Question: I have 2 column layout like below. the problem is when I set the buttons height to wrap contents and one of buttons contents is wrapped to next line. I want to know is it possible to set both buttons with same height?

this is the layout file:
'''
<?xml version="1.0" encoding="utf-8"?>
<ScrollView xmlns:android="http://schemas.android.com/apk/res/android"
android:layout_width="match_parent"
android:layout_height="match_parent"
android:background="@color/background" >
<LinearLayout
android:layout_width="match_parent"
android:layout_height="wrap_content"
android:gravity="center"
android:orientation="vertical" >
<LinearLayout
android:layout_width="match_parent"
android:layout_height="wrap_content"
android:gravity="center"
android:orientation="horizontal" >
<Button
android:id="@+id/btnPersonalInfo"
android:layout_width="fill_parent"
android:layout_height="wrap_content"
android:layout_weight="1"
android:background="#FFC40D"
android:drawableTop="@drawable/person"
android:onClick="clickHandler"
android:paddingBottom="10dp"
android:paddingLeft="20dp"
android:paddingRight="20dp"
android:paddingTop="10dp"
android:text="@string/personal_info"
android:textColor="@color/button_text" />
<Button
android:id="@+id/btnLawyerInfo"
android:layout_width="fill_parent"
android:layout_height="wrap_content"
android:layout_weight="1"
android:background="#EE1111"
android:drawableTop="@drawable/lawyer"
android:onClick="clickHandler"
android:paddingBottom="10dp"
android:paddingLeft="20dp"
android:paddingRight="20dp"
android:paddingTop="10dp"
android:text="@string/lawyer_info"
android:textColor="@color/button_text" />
</LinearLayout>
<LinearLayout
android:layout_width="match_parent"
android:layout_height="wrap_content"
android:gravity="center"
android:orientation="horizontal" >
<Button
android:id="@+id/btnSharesInfo"
android:layout_width="fill_parent"
android:layout_height="wrap_content"
android:layout_weight="1"
android:background="#2976DE"
android:drawableTop="@drawable/shares"
android:onClick="clickHandler"
android:paddingBottom="10dp"
android:paddingLeft="20dp"
android:paddingRight="20dp"
android:paddingTop="10dp"
android:text="@string/buy_sell"
android:textColor="@color/button_text" />
<Button
android:id="@+id/btnFinancialInfo"
android:layout_width="fill_parent"
android:layout_height="wrap_content"
android:layout_weight="1"
android:background="#902293"
android:drawableTop="@drawable/wallet"
android:onClick="clickHandler"
android:paddingBottom="10dp"
android:paddingLeft="20dp"
android:paddingRight="20dp"
android:paddingTop="10dp"
android:text="@string/financial_info"
android:textColor="@color/button_text" />
</LinearLayout>
<LinearLayout
android:layout_width="match_parent"
android:layout_height="wrap_content"
android:gravity="center"
android:orientation="horizontal" >
<Button
android:id="@+id/btnNews"
android:layout_width="fill_parent"
android:layout_height="wrap_content"
android:layout_weight="1"
android:background="#0D9A0E"
android:drawableTop="@drawable/news"
android:onClick="clickHandler"
android:paddingBottom="10dp"
android:paddingLeft="20dp"
android:paddingRight="20dp"
android:paddingTop="10dp"
android:text="@string/news"
android:textColor="@color/button_text" />
<Button
android:id="@+id/btnMessages"
android:layout_width="fill_parent"
android:layout_height="wrap_content"
android:layout_weight="1"
android:background="#CA5A35"
android:drawableTop="@drawable/messages"
android:onClick="clickHandler"
android:paddingBottom="10dp"
android:paddingLeft="20dp"
android:paddingRight="20dp"
android:paddingTop="10dp"
android:text="@string/messages"
android:textColor="@color/button_text" />
</LinearLayout>
<LinearLayout
android:layout_width="match_parent"
android:layout_height="wrap_content"
android:gravity="center"
android:orientation="horizontal" >
<Button
android:id="@+id/btnSync"
android:layout_width="fill_parent"
android:layout_height="wrap_content"
android:layout_weight="1"
android:background="@color/pink"
android:drawableTop="@drawable/sync"
android:onClick="clickHandler"
android:paddingBottom="10dp"
android:paddingLeft="20dp"
android:paddingRight="20dp"
android:paddingTop="10dp"
android:text="@string/update"
android:textColor="@color/button_text" />
<Button
android:id="@+id/btnExit"
android:layout_width="fill_parent"
android:layout_height="wrap_content"
android:layout_weight="1"
android:background="#AF274D"
android:drawableTop="@drawable/quit"
android:onClick="clickHandler"
android:paddingBottom="10dp"
android:paddingLeft="20dp"
android:paddingRight="20dp"
android:paddingTop="10dp"
android:text="@string/exit"
android:textColor="@color/button_text" />
</LinearLayout>
</LinearLayout>
</ScrollView>
'''
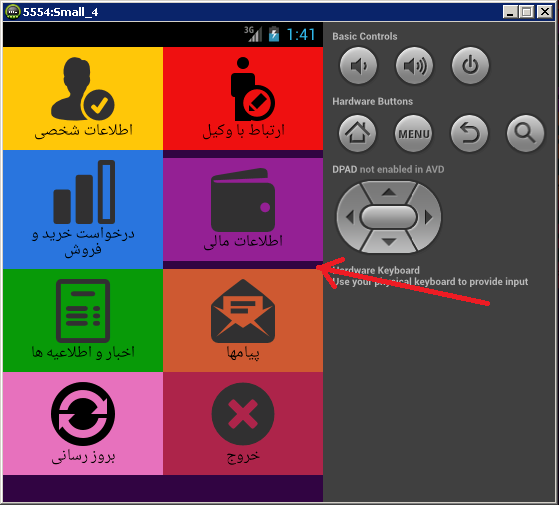
Answer: Set all the 'Button's' heights to 'match_parent', but keep the 'LinearLayout's' heights as 'wrap_content'.
That should make the 'Button's expand vertically to fill the 'LinearLayout's, but the 'LinearLayout's themselves will not grow unless they need to.